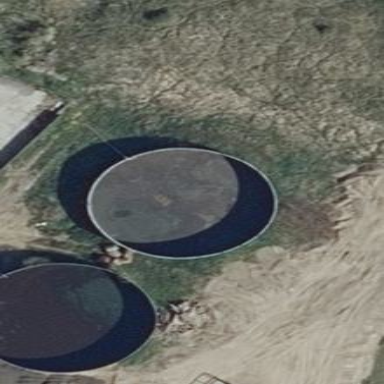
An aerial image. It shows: Storage tank that is man-made.